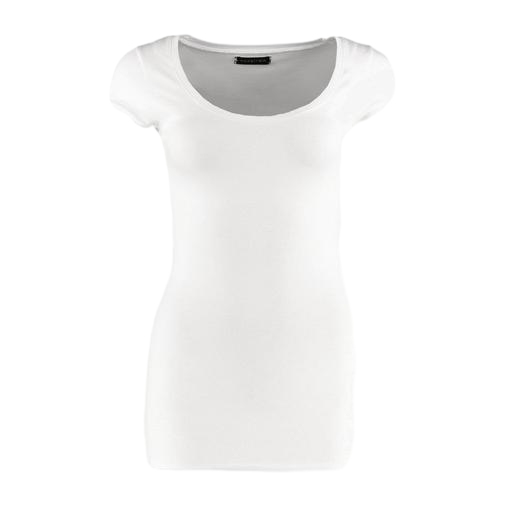
white tight fitting t shirt, white short sleeve scoop neck, white pima t-shirt only macy, white background